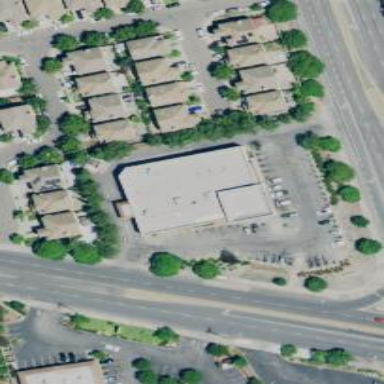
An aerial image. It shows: Pharmacy providing healthcare services.